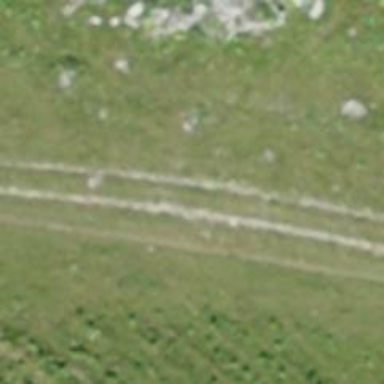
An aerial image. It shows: Downhill path for skiing.